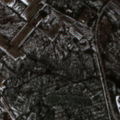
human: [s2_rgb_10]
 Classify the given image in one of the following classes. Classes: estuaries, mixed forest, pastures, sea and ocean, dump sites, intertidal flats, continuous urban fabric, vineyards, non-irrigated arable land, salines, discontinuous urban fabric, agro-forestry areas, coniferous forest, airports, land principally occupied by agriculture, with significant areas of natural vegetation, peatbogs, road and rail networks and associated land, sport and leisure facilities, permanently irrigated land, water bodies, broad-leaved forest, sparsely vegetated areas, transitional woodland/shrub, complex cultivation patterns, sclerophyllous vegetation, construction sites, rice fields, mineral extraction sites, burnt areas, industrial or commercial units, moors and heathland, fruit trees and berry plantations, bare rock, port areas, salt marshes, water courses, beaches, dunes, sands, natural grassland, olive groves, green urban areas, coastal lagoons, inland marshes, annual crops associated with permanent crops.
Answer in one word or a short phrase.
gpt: land principally occupied by agriculture, with significant areas of natural vegetation, coniferous forest, mixed forest, transitional woodland/shrub, peatbogs